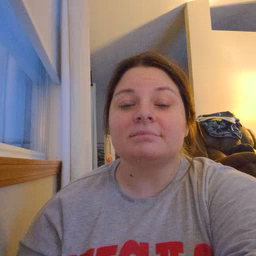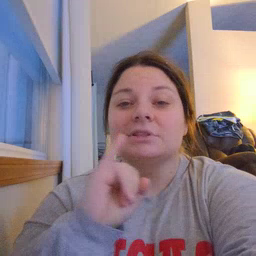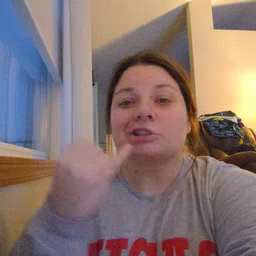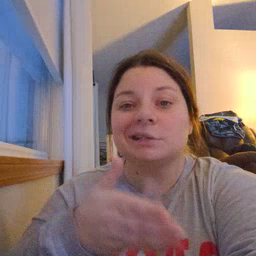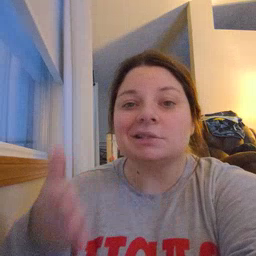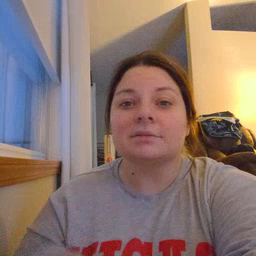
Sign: jeans